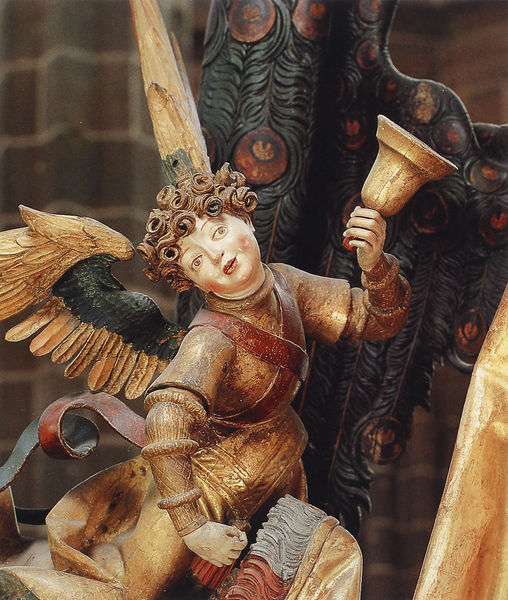
Titel: Englischer Gruß
Künstler: Veit Stoß
Standort: Nürnberg, St. Lorenz (EU - D - B)
Schlagwörter: feder, flügel, bunt, frau, holz, kleid, mund, nase, schmuck, blick, arm, augen, band, federn, gesicht, stein, steine, gewand, gold, haare, pose, stoff, lippen, locke, locken, engel, putto, skulptur, statue, lächeln, detail, bemalt, pfau, altar, schnitzerei, verziert, glocke, gefasst, pfauenfeder, mittelalterlich, nürnberg, fugger, glock, veit stoss, englischer gruß, pfauenfedern, leuten, fügel, läuten, modus, flügelhorn, altgläubig, st lorenzu